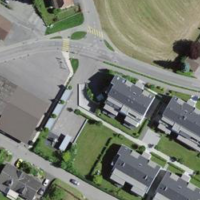
EUNIS habitat code: 54
Species observed at this site:
Clinopodium vulgare
Eristalis tenax
Gonocerus acuteangulatus
Araneus diadematus
Ichthyosaura alpestris
Turdus philomelos
Phalangium opilio
Pieris rapae
Bombus pratorum
Apis mellifera